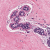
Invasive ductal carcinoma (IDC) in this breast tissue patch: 0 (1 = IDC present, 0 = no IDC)